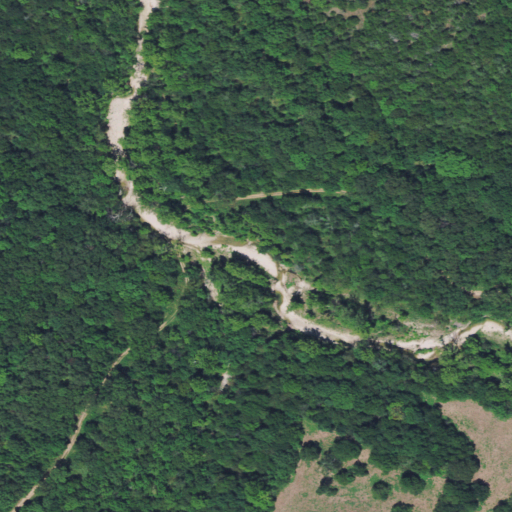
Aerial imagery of valley in Oklahoma named Pipe Springs Hollow containing deciduous forest, mixed forest, grassland, evergreen forest, pasture, and shrub